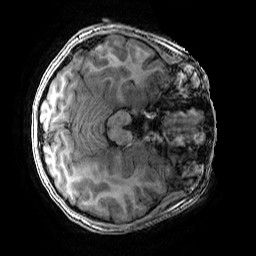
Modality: T1w
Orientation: axial
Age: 13
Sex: female
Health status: ill
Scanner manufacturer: ge
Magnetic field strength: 3 T
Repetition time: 0.007664 s
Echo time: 0.00342 s